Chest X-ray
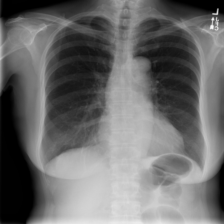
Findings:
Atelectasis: negative
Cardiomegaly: negative
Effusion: negative
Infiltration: negative
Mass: negative
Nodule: negative
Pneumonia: negative
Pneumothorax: negative
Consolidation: negative
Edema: negative
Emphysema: negative
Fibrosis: negative
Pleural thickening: negative
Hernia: negative